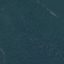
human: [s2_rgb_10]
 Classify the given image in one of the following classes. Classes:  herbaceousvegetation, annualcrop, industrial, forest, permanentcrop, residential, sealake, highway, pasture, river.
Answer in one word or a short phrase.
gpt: Forest